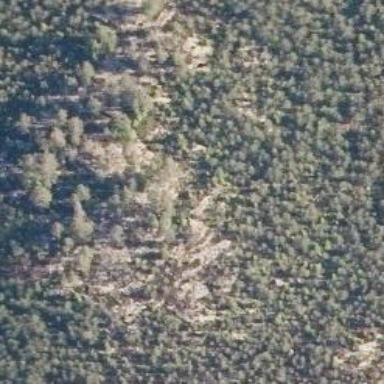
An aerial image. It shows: Landscape of bare rock.